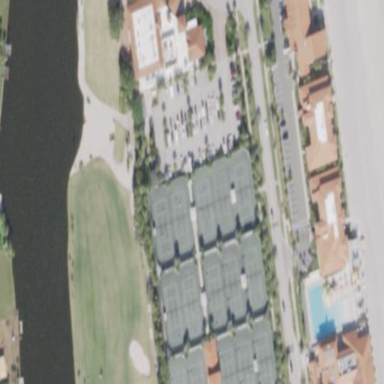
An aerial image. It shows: Tennis club located in beach resort with tennis pitch.